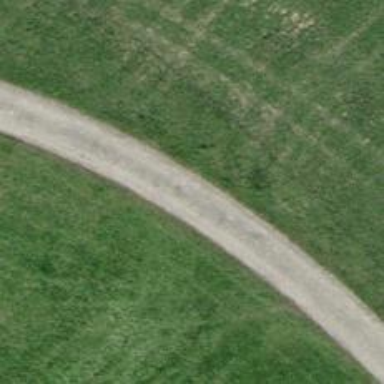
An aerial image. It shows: Asphalt track with grade1 tracktype.